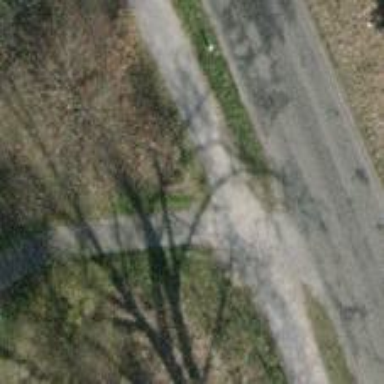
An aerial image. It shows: Designated golf cart path with compacted surface.